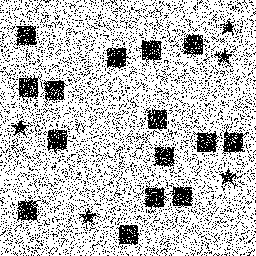
Squares: 15
Triangles: 0
Stars: 5
Total shapes: 20